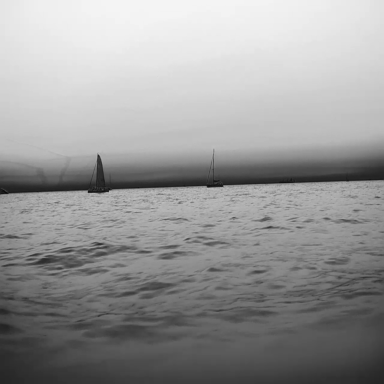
There are two sailboats in the infrared image.